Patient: sex F, age 22
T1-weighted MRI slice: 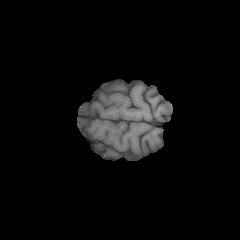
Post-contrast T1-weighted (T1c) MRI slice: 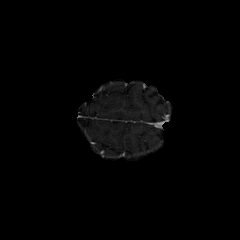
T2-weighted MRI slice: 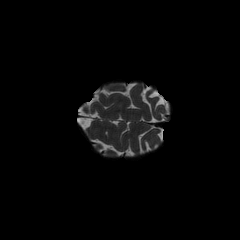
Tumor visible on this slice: no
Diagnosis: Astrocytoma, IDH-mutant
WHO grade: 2